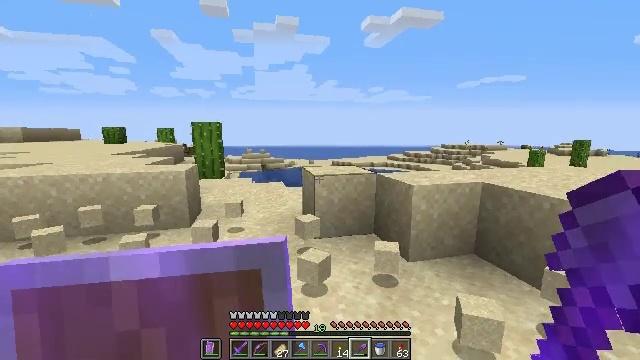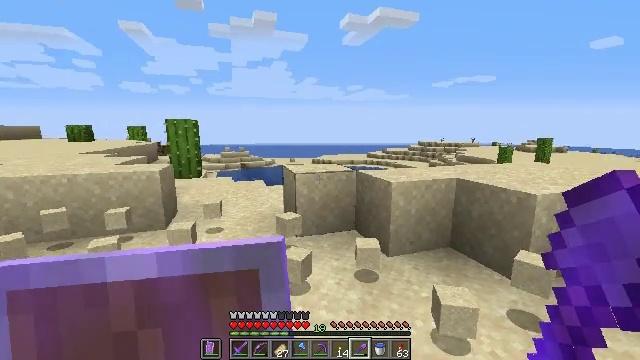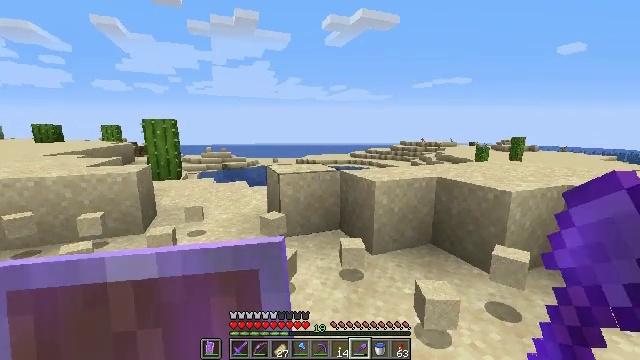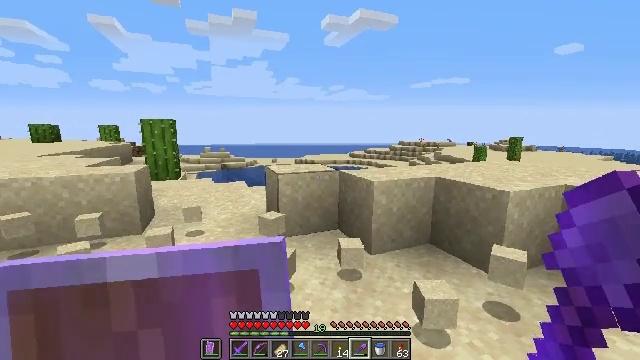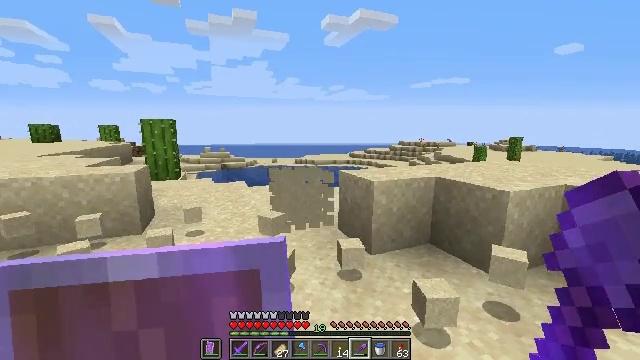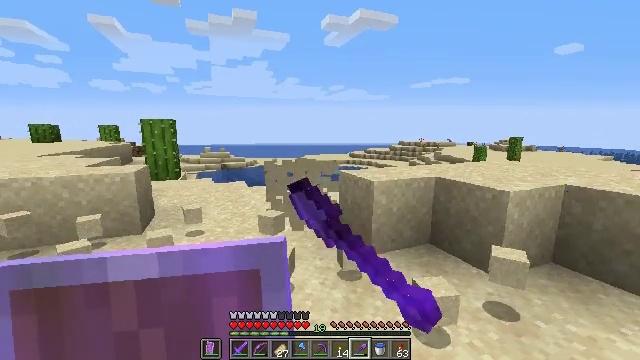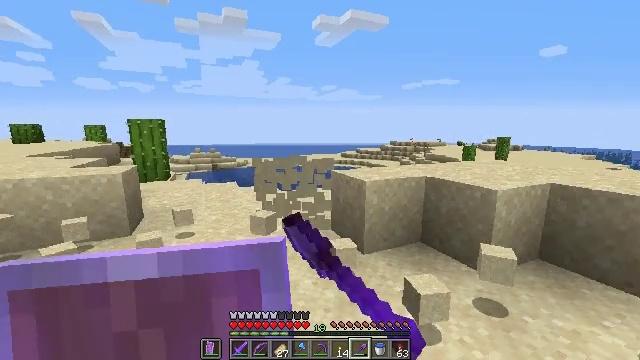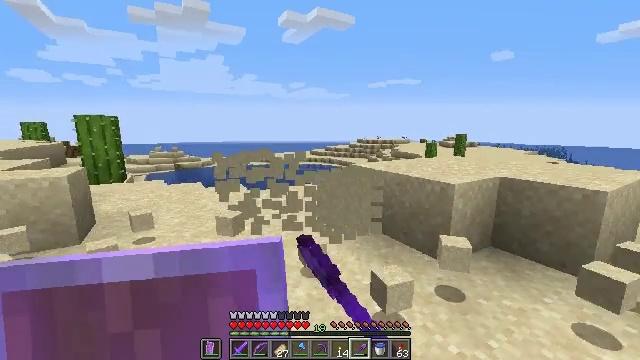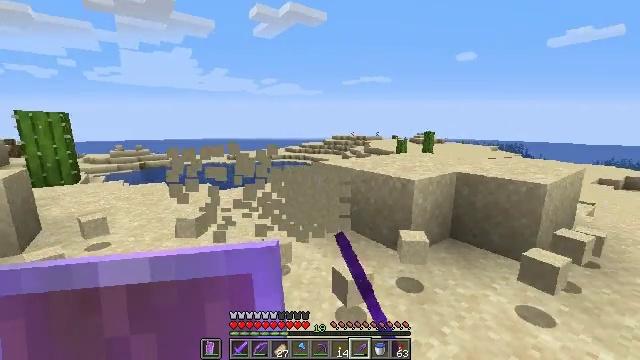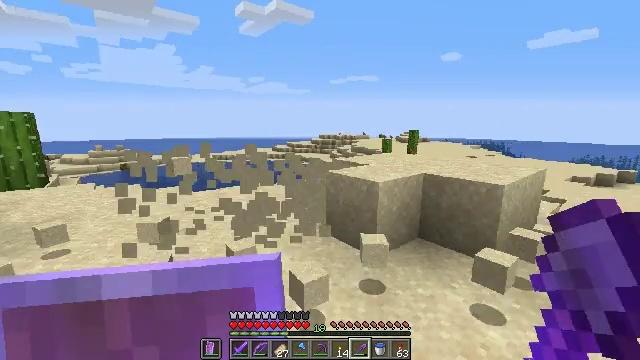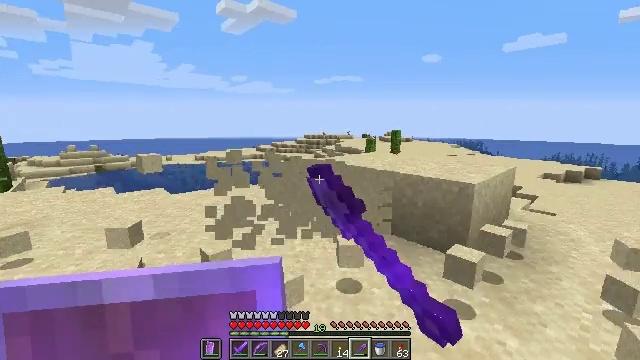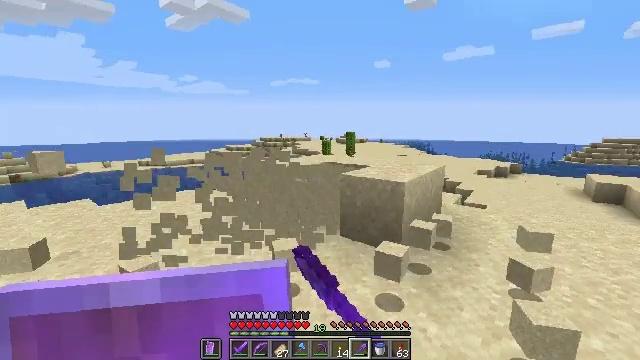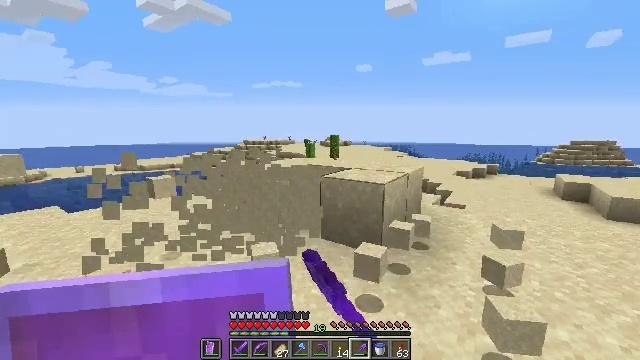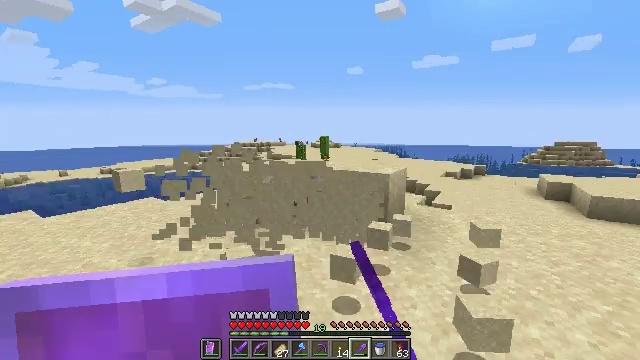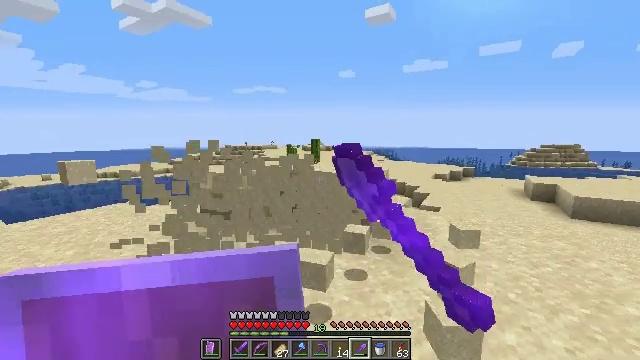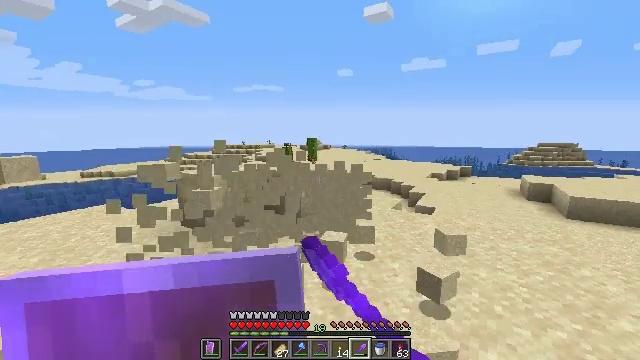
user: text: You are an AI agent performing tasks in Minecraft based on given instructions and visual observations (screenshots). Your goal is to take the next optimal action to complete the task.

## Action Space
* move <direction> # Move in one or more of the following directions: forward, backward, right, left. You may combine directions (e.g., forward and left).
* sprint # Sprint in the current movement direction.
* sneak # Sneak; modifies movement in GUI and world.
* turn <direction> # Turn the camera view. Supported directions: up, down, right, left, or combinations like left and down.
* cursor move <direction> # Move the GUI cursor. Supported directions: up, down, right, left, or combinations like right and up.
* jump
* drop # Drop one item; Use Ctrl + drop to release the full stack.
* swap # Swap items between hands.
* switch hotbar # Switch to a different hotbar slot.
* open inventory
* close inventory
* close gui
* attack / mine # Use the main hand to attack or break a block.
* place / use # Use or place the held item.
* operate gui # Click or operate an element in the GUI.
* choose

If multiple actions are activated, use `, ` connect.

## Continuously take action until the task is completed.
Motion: motion action
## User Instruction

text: Gather sand from the desert.
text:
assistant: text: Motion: turn right
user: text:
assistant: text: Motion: turn right
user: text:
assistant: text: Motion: no_op
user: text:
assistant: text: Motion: attack / mine
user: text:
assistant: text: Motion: attack / mine
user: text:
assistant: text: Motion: turn right, attack / mine
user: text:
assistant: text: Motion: move right, turn right, attack / mine
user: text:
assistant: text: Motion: move right, turn right, attack / mine
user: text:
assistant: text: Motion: move right, turn right, attack / mine
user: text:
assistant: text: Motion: move right, turn right, attack / mine
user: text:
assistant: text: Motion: move right, turn right, attack / mine
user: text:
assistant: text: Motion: move right, turn right, attack / mine
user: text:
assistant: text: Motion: move forward and move right, turn right, attack / mine
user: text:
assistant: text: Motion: move forward and move right, turn right, attack / mine
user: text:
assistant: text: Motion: move forward and move right, attack / mine
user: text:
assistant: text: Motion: move forward, attack / mine
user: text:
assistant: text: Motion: move forward, attack / mine
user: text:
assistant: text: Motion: move forward, attack / mine
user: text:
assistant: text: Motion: move forward, attack / mine
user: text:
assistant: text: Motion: move forward, attack / mine
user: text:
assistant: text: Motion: move forward, turn left, attack / mine
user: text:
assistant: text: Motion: turn left
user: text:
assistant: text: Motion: turn left
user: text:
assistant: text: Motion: move forward, turn left
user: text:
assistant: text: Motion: move forward
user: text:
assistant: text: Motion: move forward
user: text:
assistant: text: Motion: no_op
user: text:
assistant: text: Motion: no_op
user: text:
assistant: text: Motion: no_op
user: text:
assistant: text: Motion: no_op